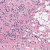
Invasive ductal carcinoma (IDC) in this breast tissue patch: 1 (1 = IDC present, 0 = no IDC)